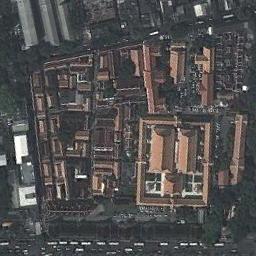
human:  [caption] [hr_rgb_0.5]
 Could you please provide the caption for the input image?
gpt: The orange palace with some palaces of different sizes is surrounded by lots of other buildings .

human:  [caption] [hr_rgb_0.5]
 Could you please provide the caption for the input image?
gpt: There are many trees of different sizes beside the palace .

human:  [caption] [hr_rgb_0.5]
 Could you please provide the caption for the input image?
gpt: The palace is surrounded by trees .

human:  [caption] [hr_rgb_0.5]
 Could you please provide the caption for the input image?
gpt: The palace is surrounded by trees .

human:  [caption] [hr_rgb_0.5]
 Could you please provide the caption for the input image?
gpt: There are brown buildings and walls in the palace .